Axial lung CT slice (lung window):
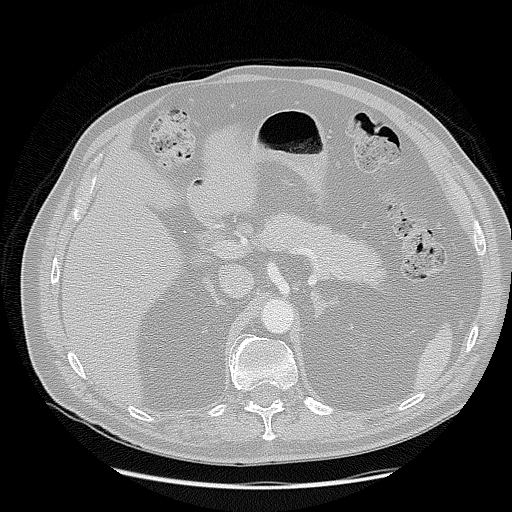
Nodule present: no